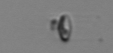
Label: Skeletonema